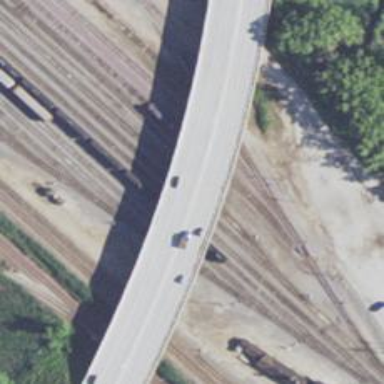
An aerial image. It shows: Tertiary_link road with bridge.